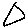
Label: triangle